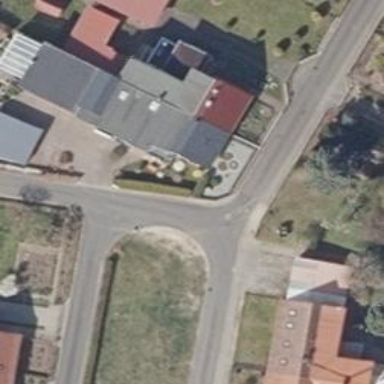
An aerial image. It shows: Residential road with asphalt surface.